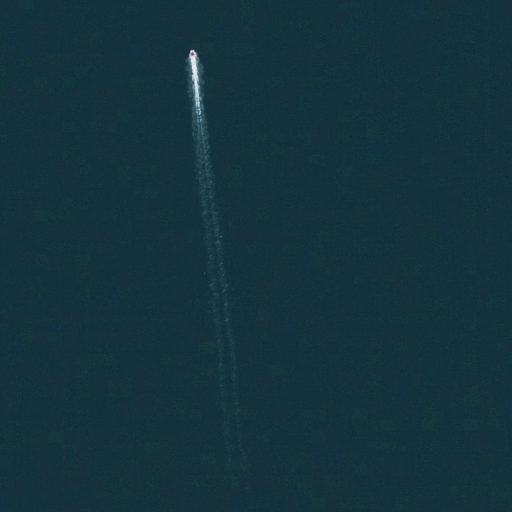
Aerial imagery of valley in Utah named Kane Wash (historical) containing only open water